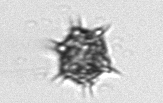
Label: Dictyocha